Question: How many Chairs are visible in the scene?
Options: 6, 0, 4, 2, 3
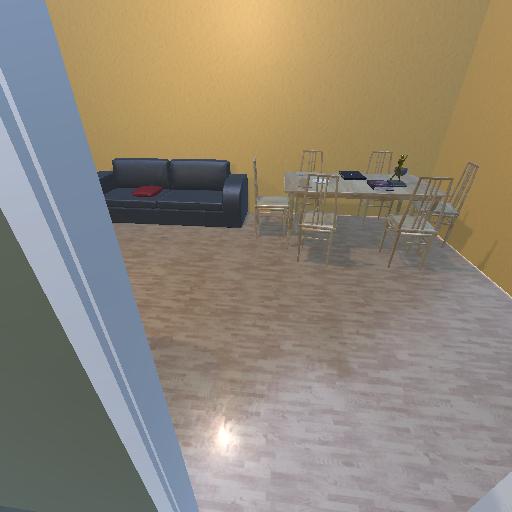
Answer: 6